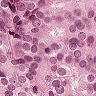
Metastatic tissue present: yes